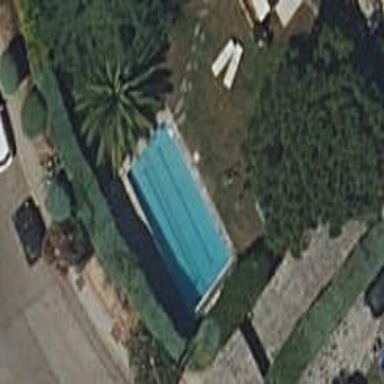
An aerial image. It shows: Swimming pool located in leisure land.